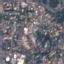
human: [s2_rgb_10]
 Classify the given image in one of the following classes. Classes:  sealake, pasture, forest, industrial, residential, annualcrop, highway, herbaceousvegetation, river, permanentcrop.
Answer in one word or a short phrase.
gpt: Residential